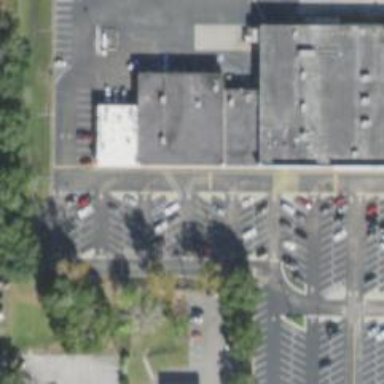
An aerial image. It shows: Parking space.